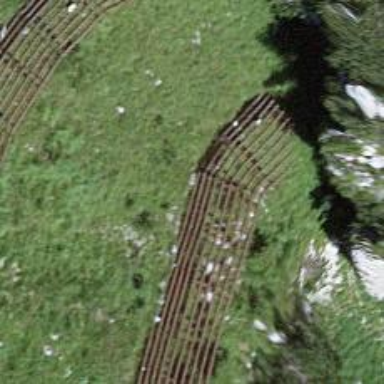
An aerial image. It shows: Structure designed for avalanche protection.